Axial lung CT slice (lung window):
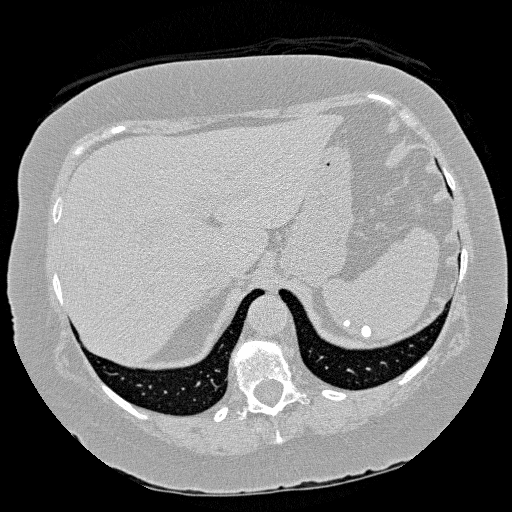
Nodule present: no